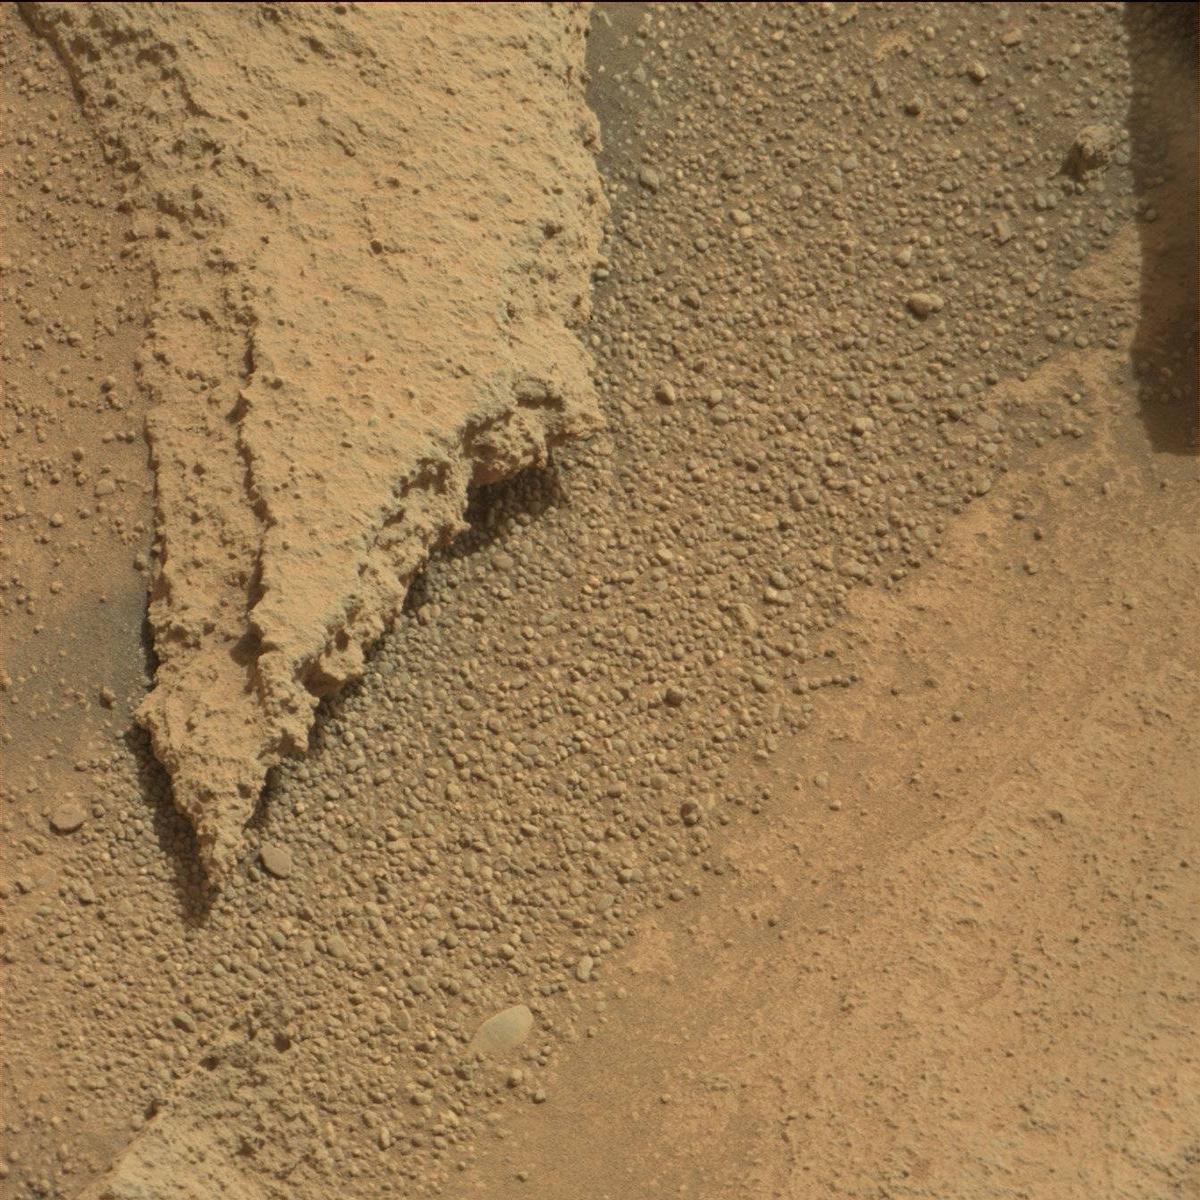
Terrain classes present: Bedrock, Sand / Soil